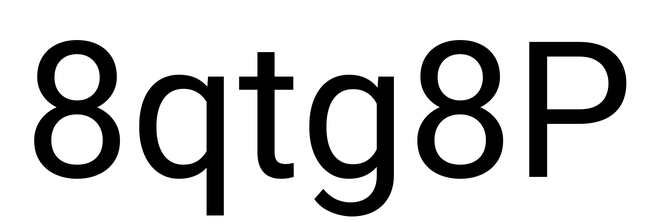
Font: Roboto_Regular